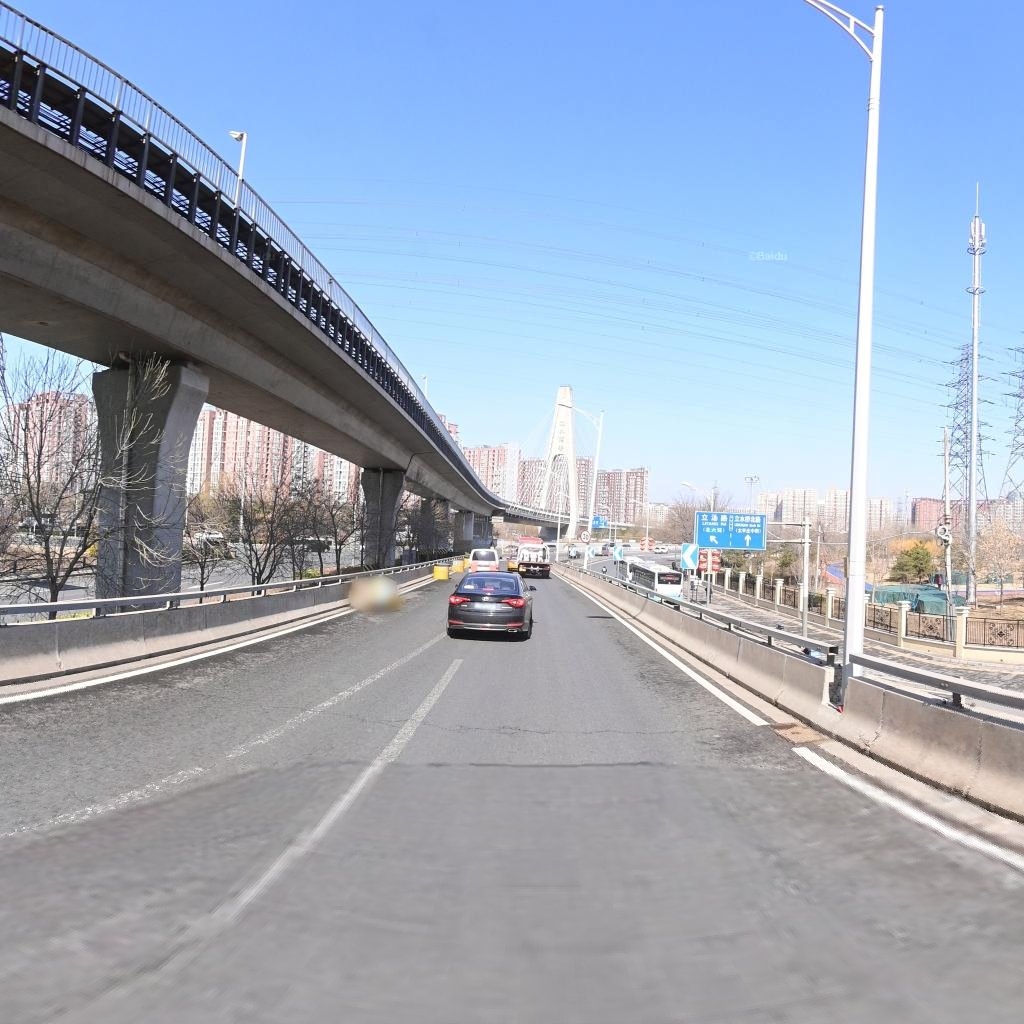
Region: Chaoyang
Road damage annotations: transverse crack